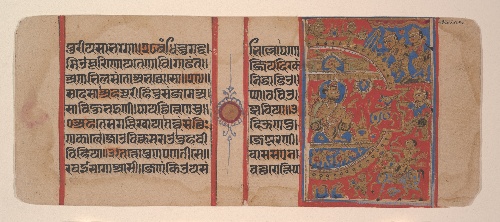
Date: 16th century
Object type: Folio
Classification: Paintings
Medium: Ink, opaque watercolor, and gold on paper
Culture: India (Gujarat)
Dimensions: Overall: 4 1/2 x 11 1/4 in. (11.5 x 28.6 cm)
Department: Asian Art
Credit line: Gift of Daniel J. Slott, 1977
Accession year: 1977
Repository: Metropolitan Museum of Art, New York, NY
Tags: Bow and Arrow|Men|Elephants|Horses